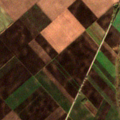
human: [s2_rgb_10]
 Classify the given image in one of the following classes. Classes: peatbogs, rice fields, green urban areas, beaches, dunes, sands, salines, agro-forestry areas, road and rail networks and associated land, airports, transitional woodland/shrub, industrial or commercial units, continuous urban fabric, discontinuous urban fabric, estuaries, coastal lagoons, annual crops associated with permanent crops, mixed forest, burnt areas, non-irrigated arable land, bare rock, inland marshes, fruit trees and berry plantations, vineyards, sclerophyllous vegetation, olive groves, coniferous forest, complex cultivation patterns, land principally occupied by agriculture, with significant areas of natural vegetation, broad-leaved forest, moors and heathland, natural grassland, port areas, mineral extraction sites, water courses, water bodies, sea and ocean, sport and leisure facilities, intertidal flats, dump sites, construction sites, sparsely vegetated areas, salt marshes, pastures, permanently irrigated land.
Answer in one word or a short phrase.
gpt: non-irrigated arable land, transitional woodland/shrub